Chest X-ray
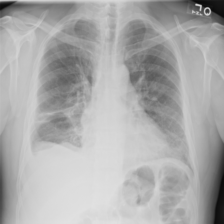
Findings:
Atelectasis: negative
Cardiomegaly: negative
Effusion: positive
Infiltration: positive
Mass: negative
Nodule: negative
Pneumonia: negative
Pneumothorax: negative
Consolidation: negative
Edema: negative
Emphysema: negative
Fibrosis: negative
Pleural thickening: negative
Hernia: negative